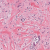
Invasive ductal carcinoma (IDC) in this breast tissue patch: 1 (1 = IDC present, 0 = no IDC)